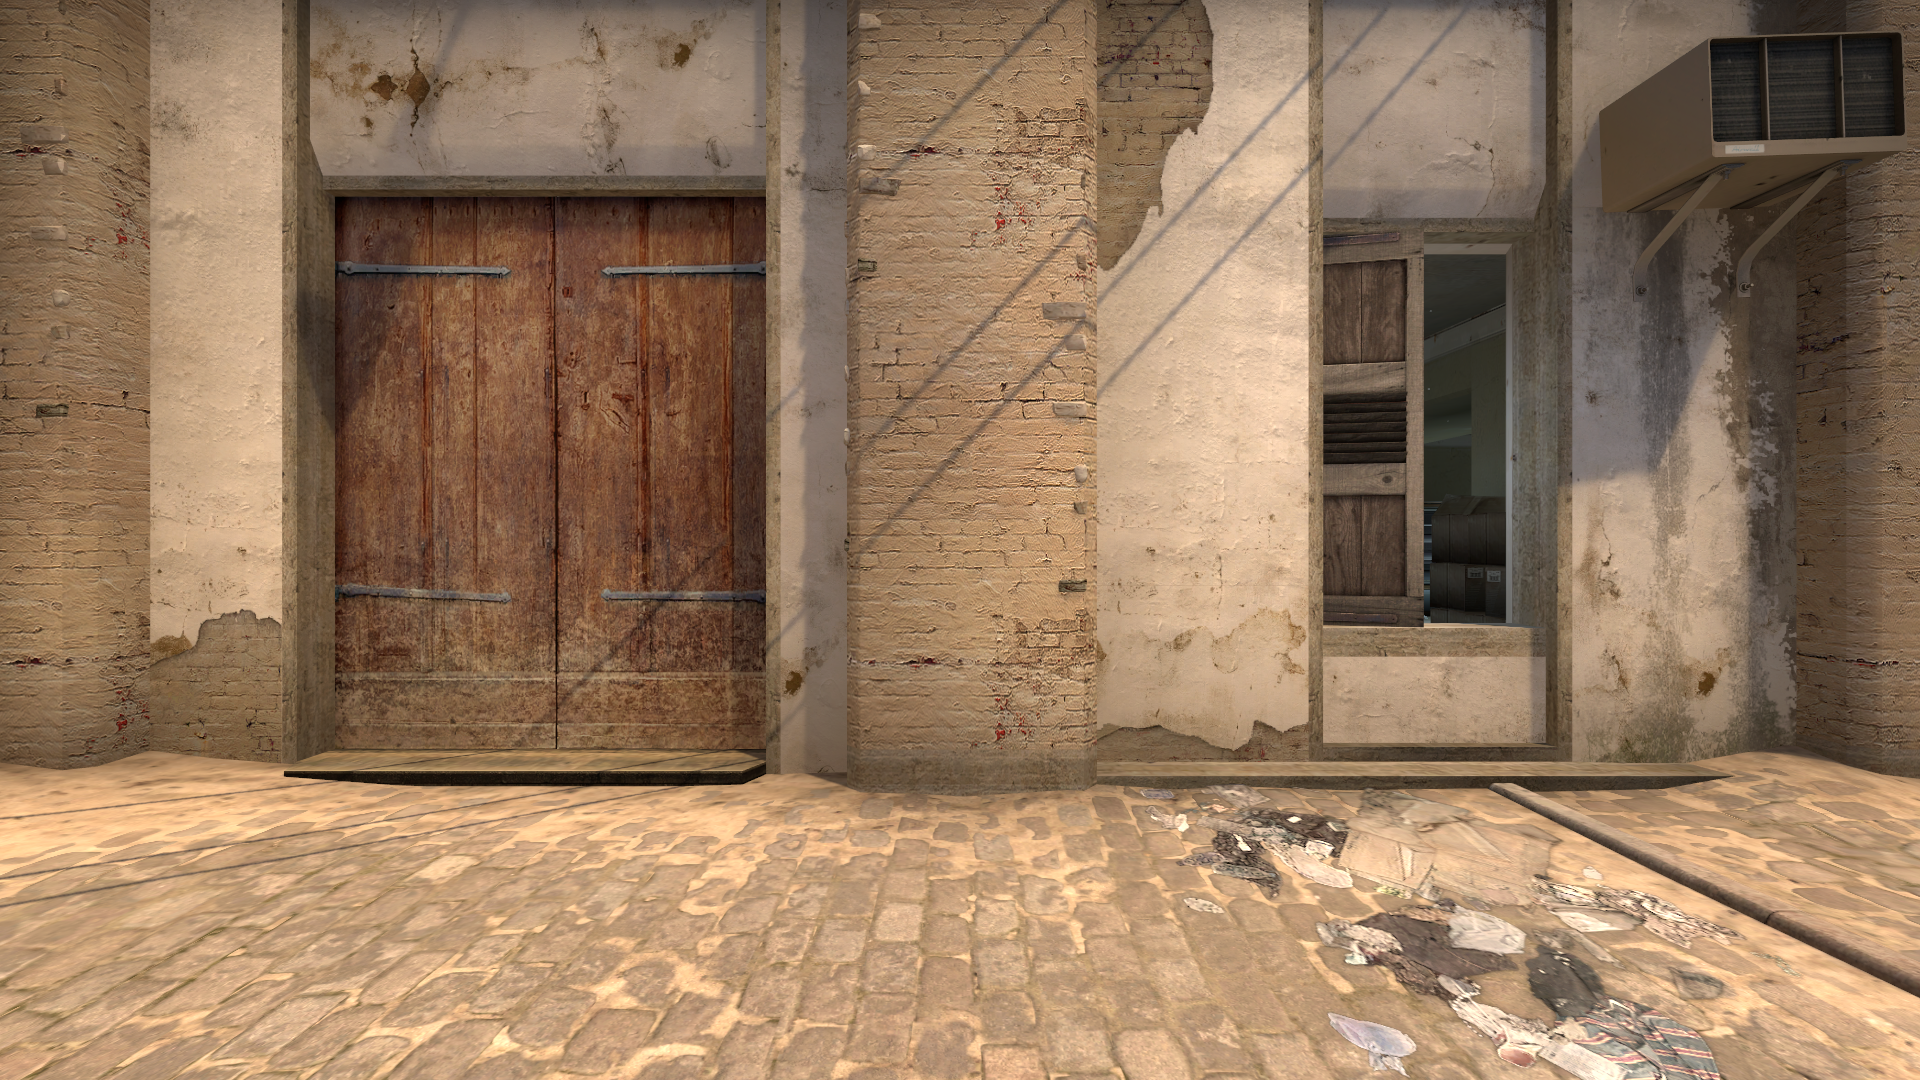
Map: de_mirage